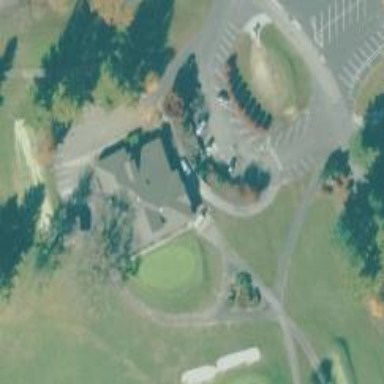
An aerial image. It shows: Golf clubhouse.